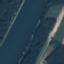
Land use / land cover: River